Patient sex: M
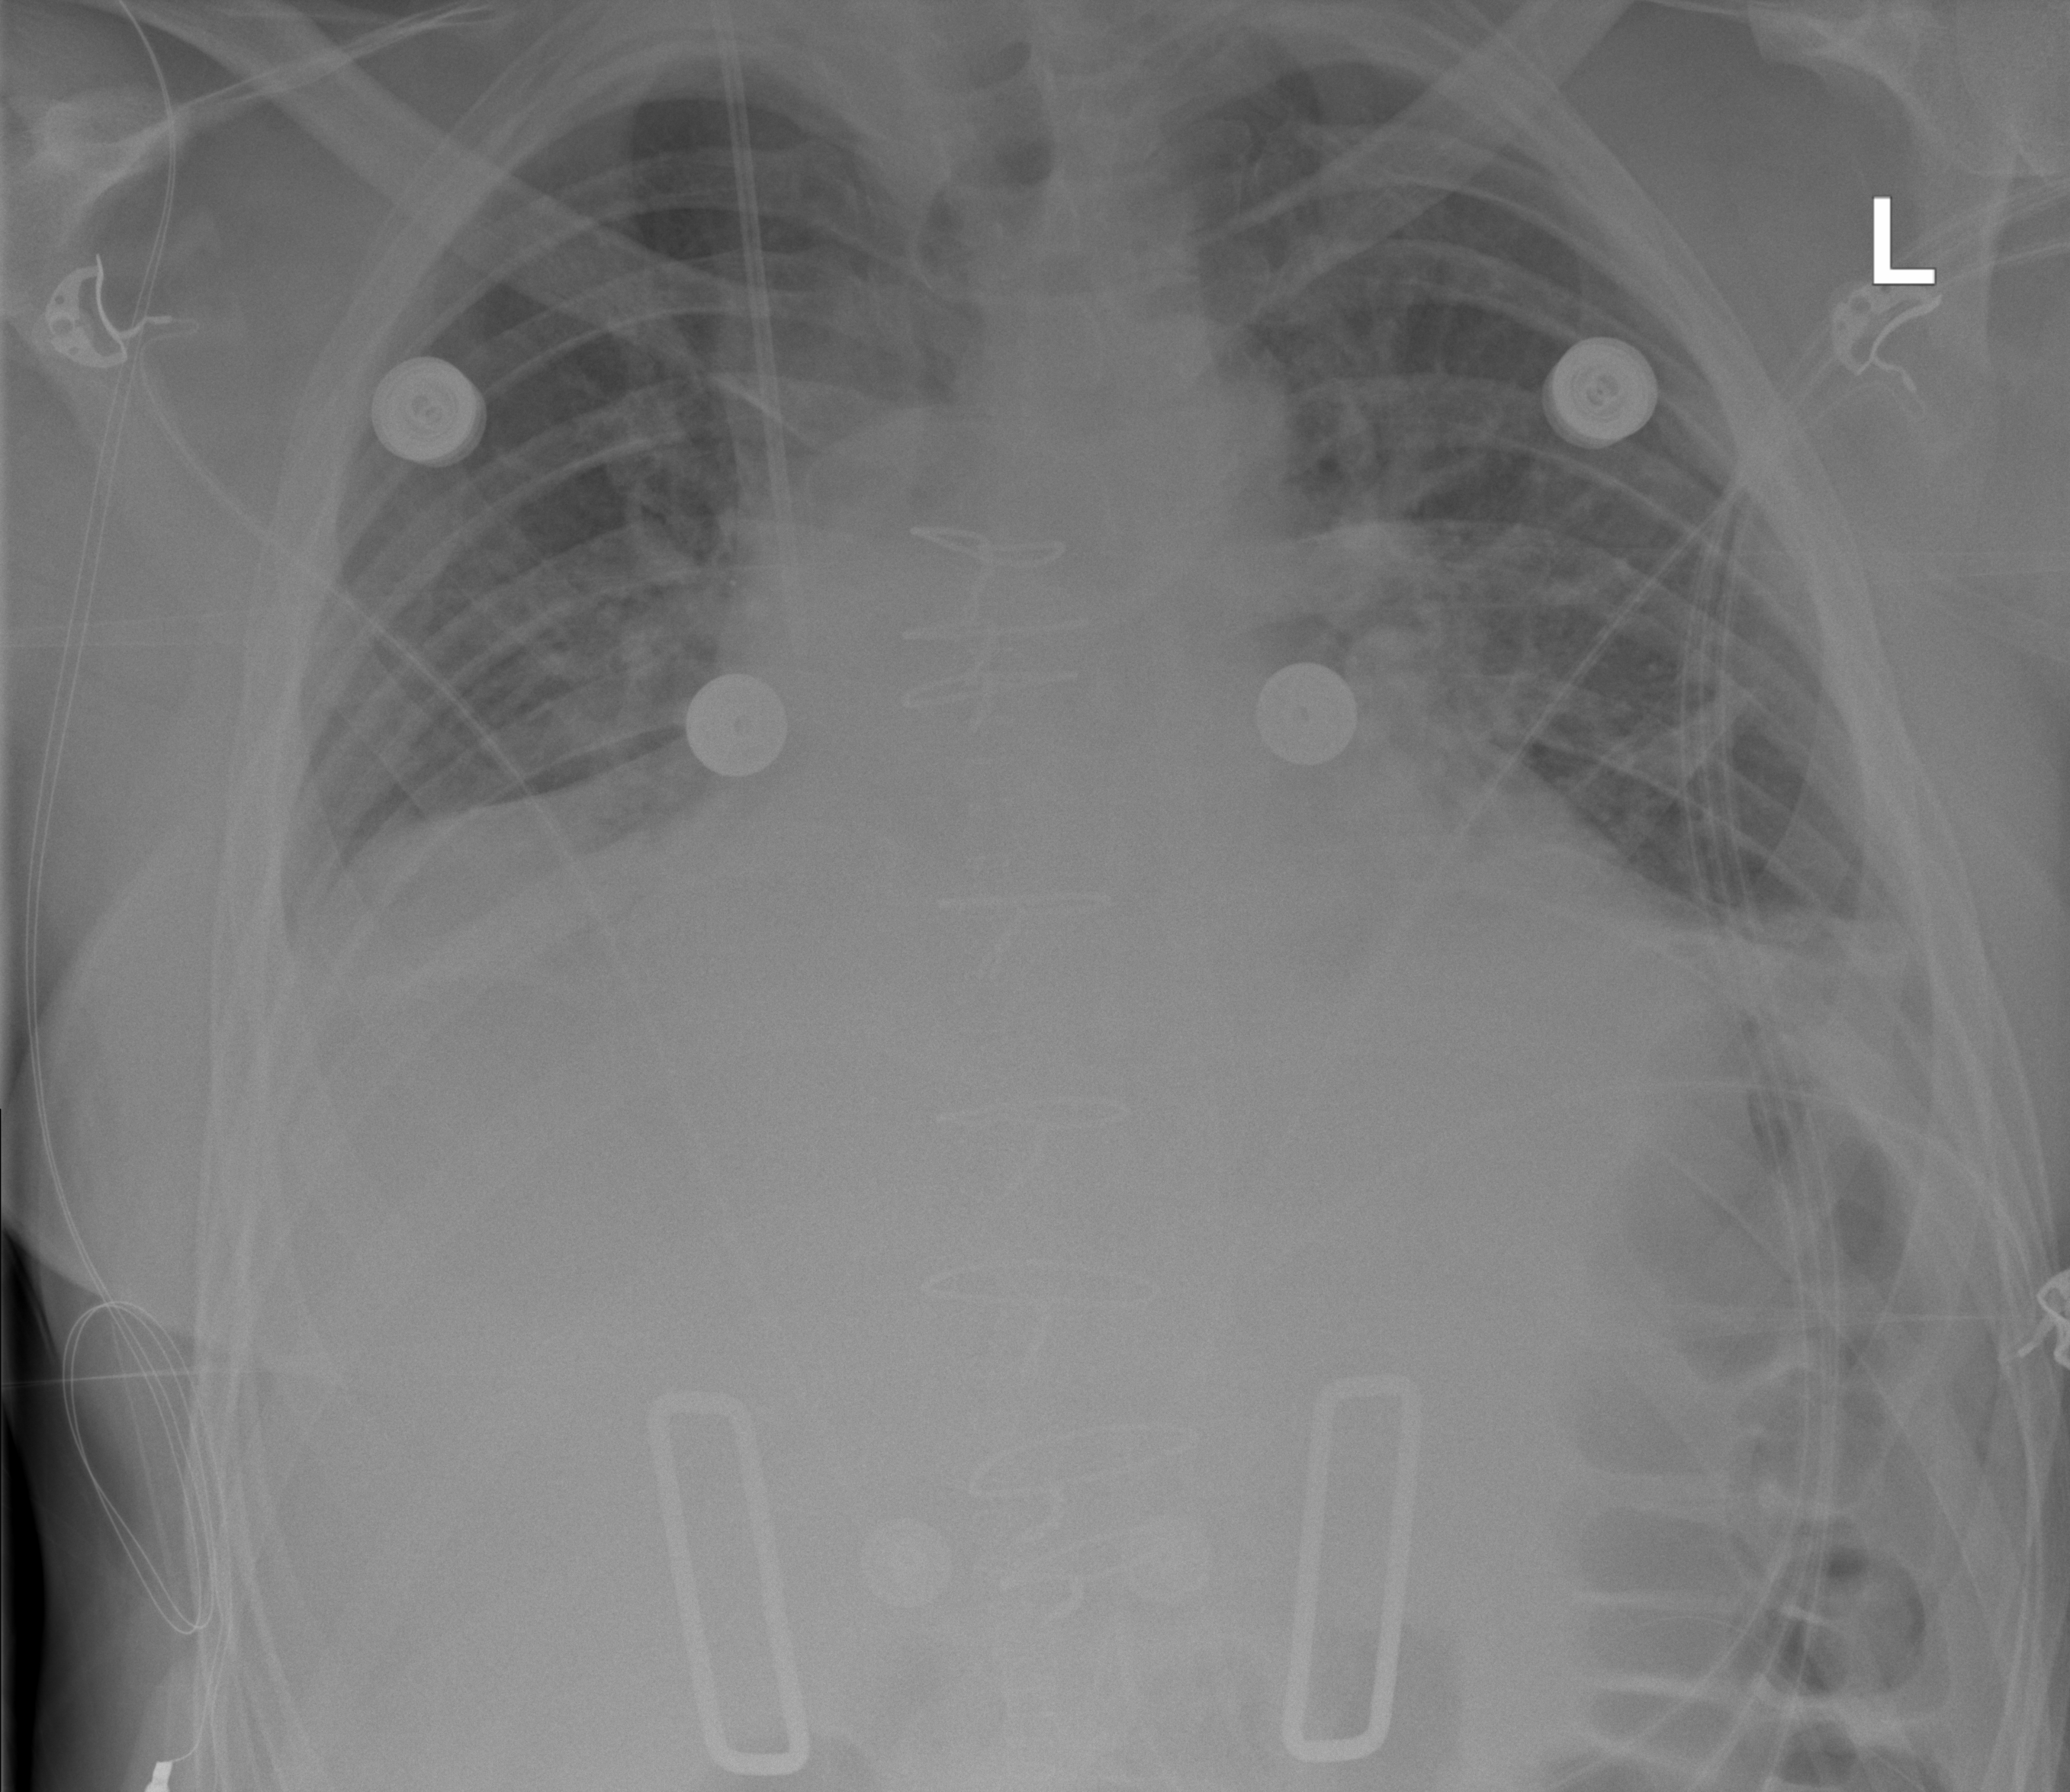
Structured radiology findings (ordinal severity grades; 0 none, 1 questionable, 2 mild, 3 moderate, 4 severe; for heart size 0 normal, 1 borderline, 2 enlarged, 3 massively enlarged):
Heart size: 2
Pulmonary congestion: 2
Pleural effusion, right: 2
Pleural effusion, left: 2
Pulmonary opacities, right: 2
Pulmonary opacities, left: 2
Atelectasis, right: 2
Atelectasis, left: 2